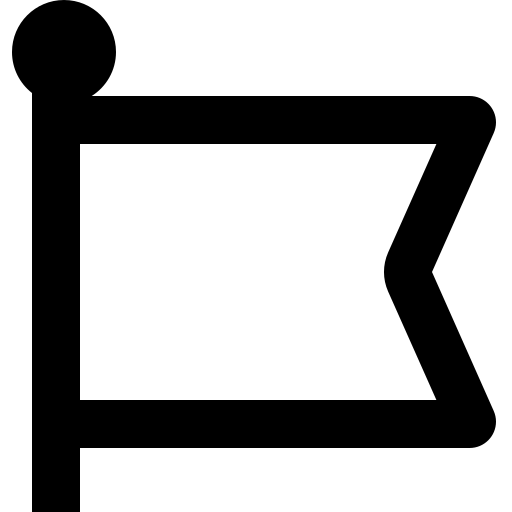
Tags: icon, FontAwesome, fa-icon, outline, font, awesome